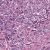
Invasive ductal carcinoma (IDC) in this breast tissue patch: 1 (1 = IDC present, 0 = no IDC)